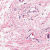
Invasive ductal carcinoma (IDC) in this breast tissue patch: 0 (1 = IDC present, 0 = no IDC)